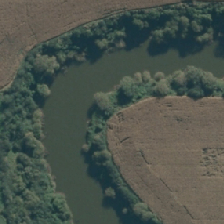
Land cover: deciduous_hardwood